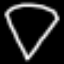
Label: diamond